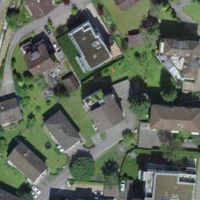
EUNIS habitat code: 54
Species observed at this site:
Cardamine pratensis